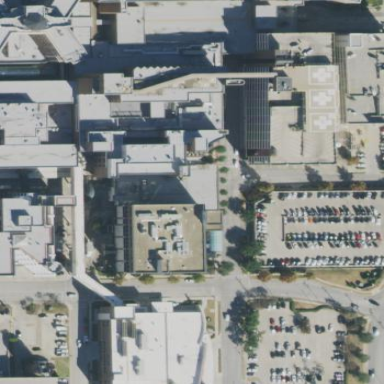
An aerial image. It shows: Healthcare facility identified as hospital.